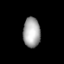
Tissue: lung
Cell type: Epithelial cells
Senescence score: 0.1765
Nuclear area (px): 499
Mean DAPI intensity: 168.122